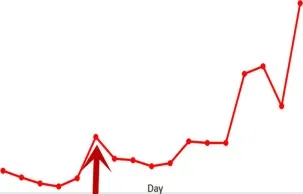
Meropenem was used from the third day onwards. The red arrow represents the start time of the final treatment plan. The patient was discharged on the 13th day and was hospitalized again on the 20th day. Platelet count.
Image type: pathology (masson_trichrome)